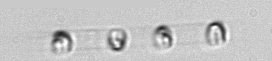
Label: Skeletonema